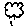
Label: cloud